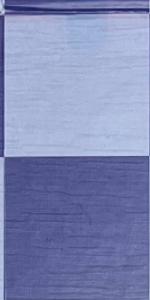
Label: Empty